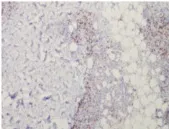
CD56 (few.
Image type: pathology (immunostaining)